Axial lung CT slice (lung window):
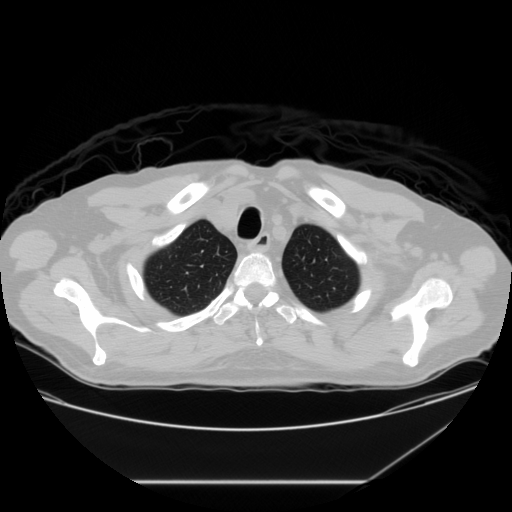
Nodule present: no